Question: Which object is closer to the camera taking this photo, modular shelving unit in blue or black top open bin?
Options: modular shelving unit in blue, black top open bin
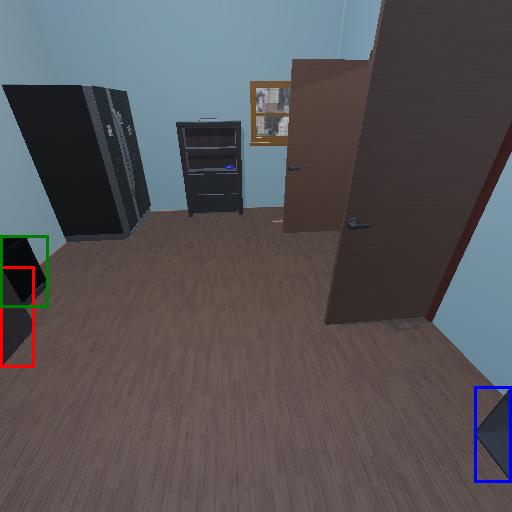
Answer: modular shelving unit in blue